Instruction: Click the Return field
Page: home
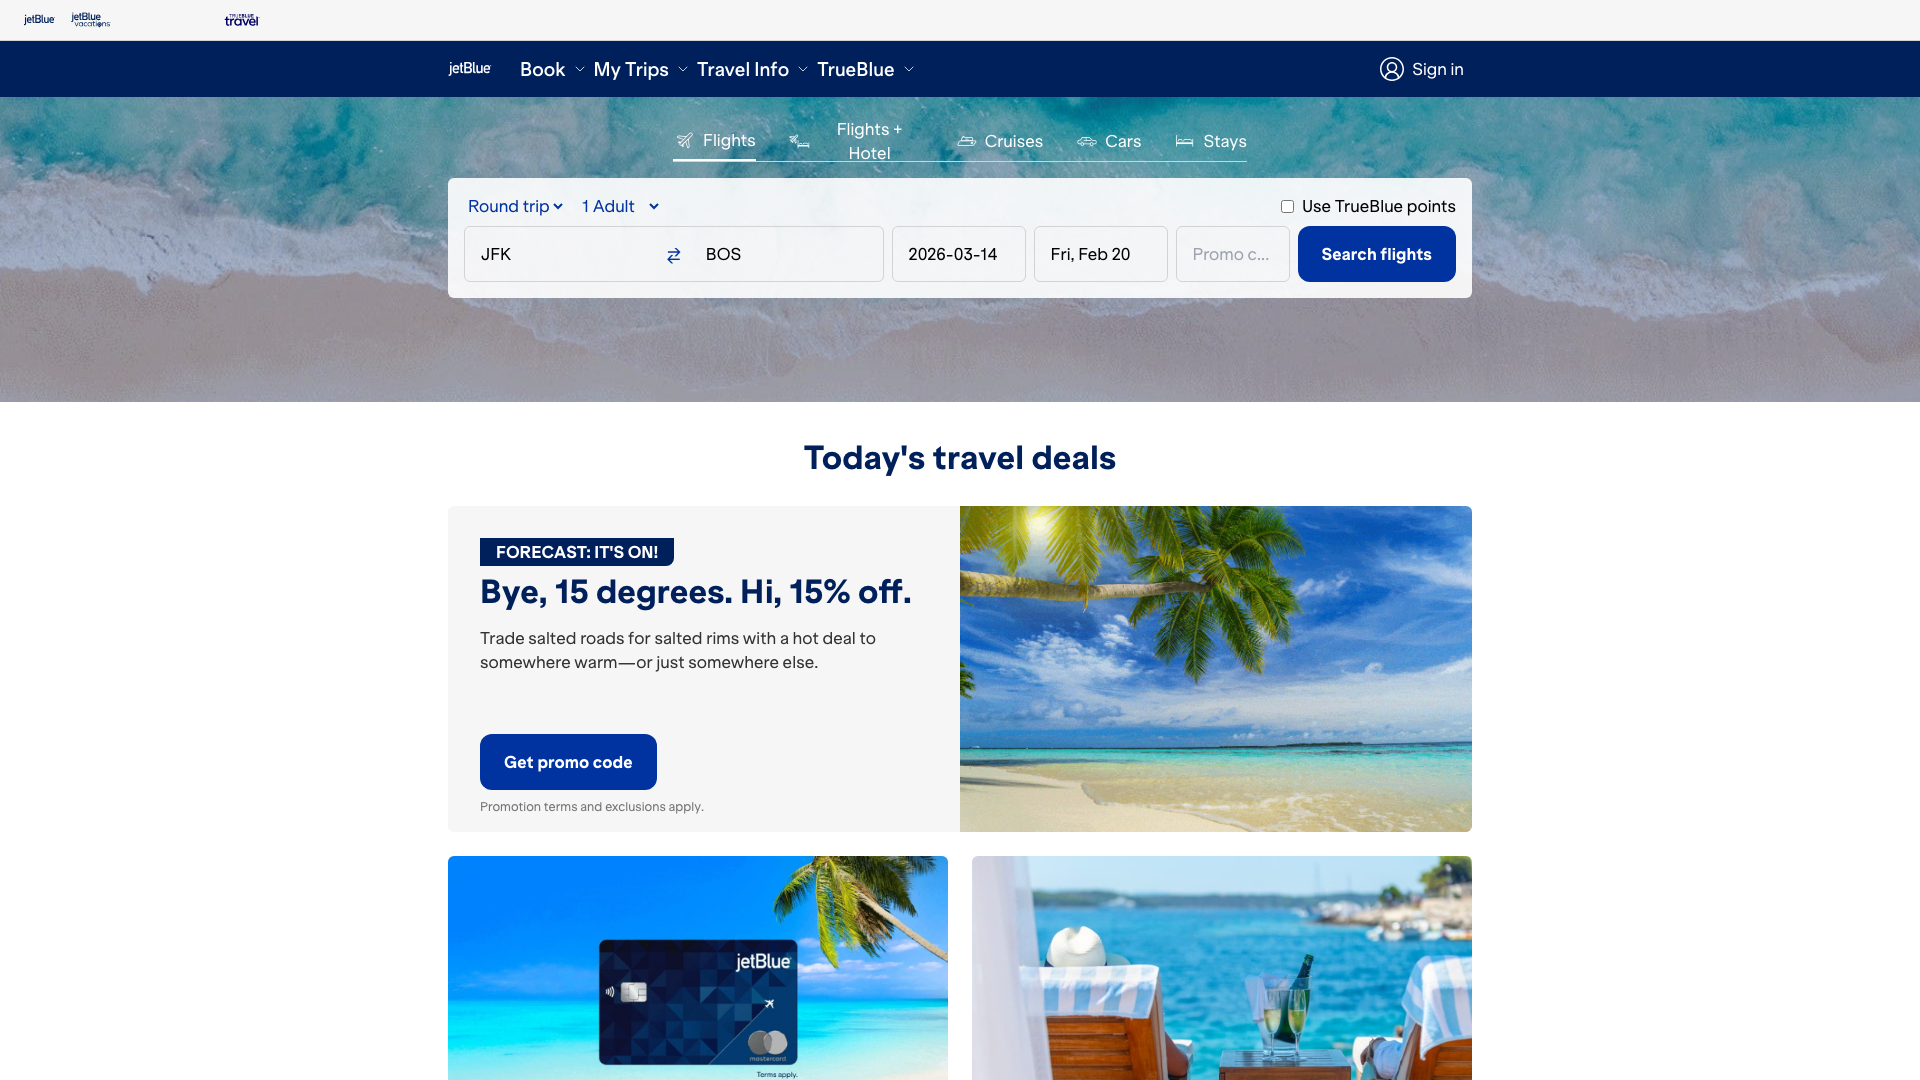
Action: click